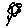
Label: flower